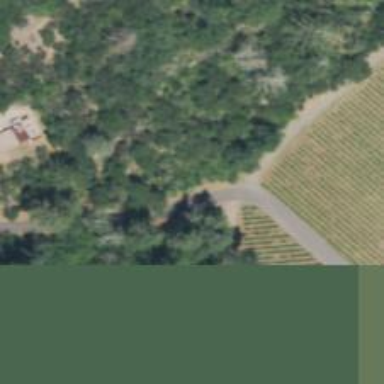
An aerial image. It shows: Driveway.